Question: Count the number of objects in the diagram.
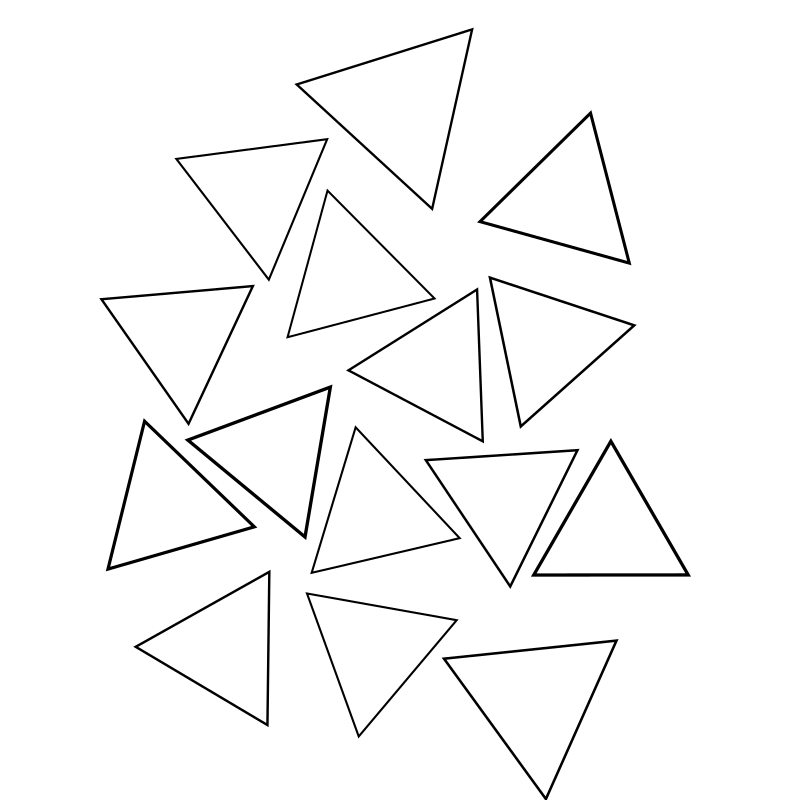
Answer: 15